Question: I created the model:
'''
<?php
use Illuminate\Auth\UserInterface;
use Illuminate\Auth\Reminders\RemindableInterface;
class ClientModel extends Eloquent implements UserInterface, RemindableInterface {
protected $connection = 'local_db';
protected $table = 'administrators';
protected $fillable = ['user_id'];
public function getAuthIdentifier()
{
return $this->username;
}
public function getAuthPassword()
{
return $this->password;
}
public function getRememberToken()
{
return $this->remember_token;
}
public function setRememberToken($value)
{
$this->remember_token = $value;
}
public function getRememberTokenName()
{
return 'remember_token';
}
public function getReminderEmail()
{
return $this->email;
}
}
'''
When I try to use it like this:
'''
ClientModel::create(array(
'username' => 'first_user',
'password' => Hash::make('123456'),
'email' => 'my@email.com'
));
'''
It creates empty entry in DB...

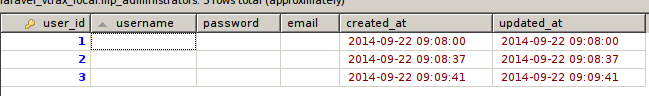
Answer: You are using 'create' method (Mass Assignment) so it's not working because you have this:
'''
// Only user_id is allowed to insert by create method
protected $fillable = ['user_id'];
'''
Put this in your model instead of '$fillable':
'''
// Allow any field to be inserted
protected $guarded = [];
'''
Also you may use the alternative:
'''
protected $fillable = ['username', 'password', 'email'];
'''
Read more about <URL> on 'Laravel' website. While this may solve the issue but be aware of it. You may use this approach instead:
'''
$user = new User;
$user->username = 'jhondoe';
// Set other fields ...
$user->save();
'''